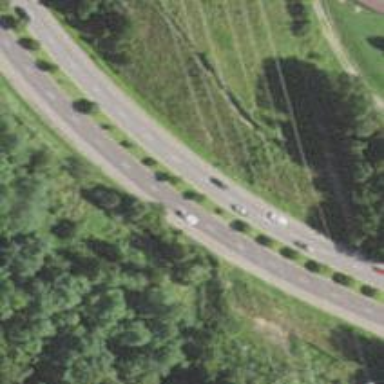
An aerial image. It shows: Asphalt trunk highway classified as expressway.